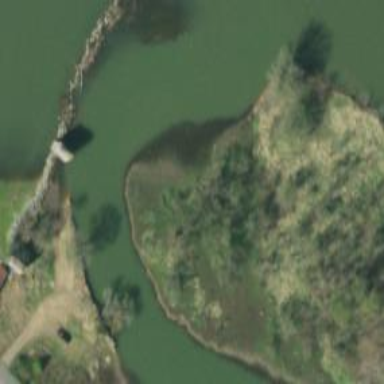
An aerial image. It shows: Historical bridge.